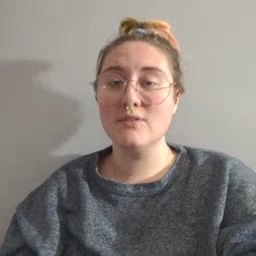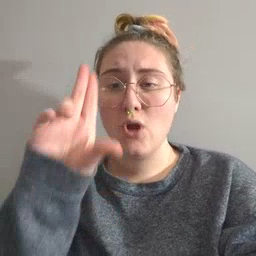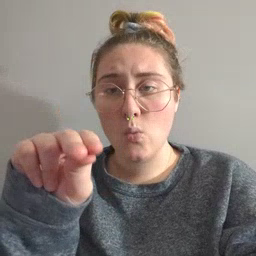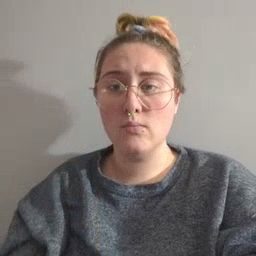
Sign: no